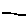
Label: line